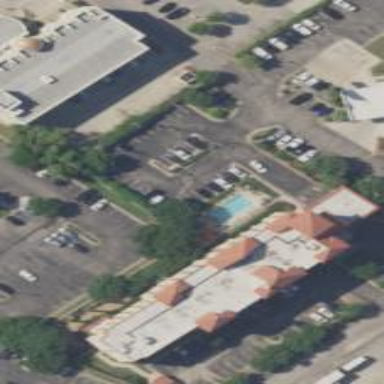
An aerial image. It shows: Hotel building.